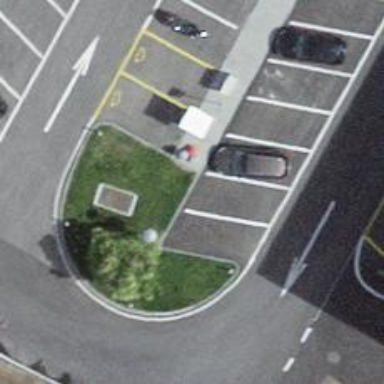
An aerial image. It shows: Charging station.